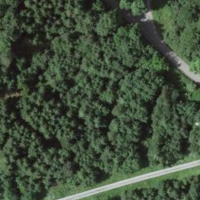
EUNIS habitat code: 43
Species observed at this site:
Rhagonycha fulva
Eurygaster maura
Volucella pellucens
Acer pseudoplatanus
Himacerus mirmicoides
Pyrausta despicata
Aglais urticae
Celastrina argiolus
Misumena vatia